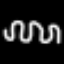
Label: squiggle